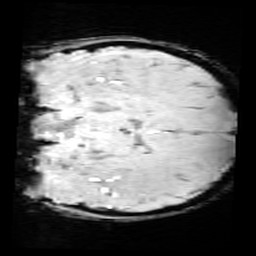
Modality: SWI
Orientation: coronal
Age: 10
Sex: male
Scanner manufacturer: siemens
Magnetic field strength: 3 T
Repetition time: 0.027 s
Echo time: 0.02 s